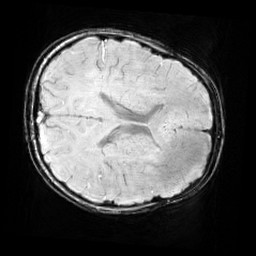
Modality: SWI
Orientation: axial
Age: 12
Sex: male
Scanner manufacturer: siemens
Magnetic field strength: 3 T
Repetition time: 0.027 s
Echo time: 0.02 s